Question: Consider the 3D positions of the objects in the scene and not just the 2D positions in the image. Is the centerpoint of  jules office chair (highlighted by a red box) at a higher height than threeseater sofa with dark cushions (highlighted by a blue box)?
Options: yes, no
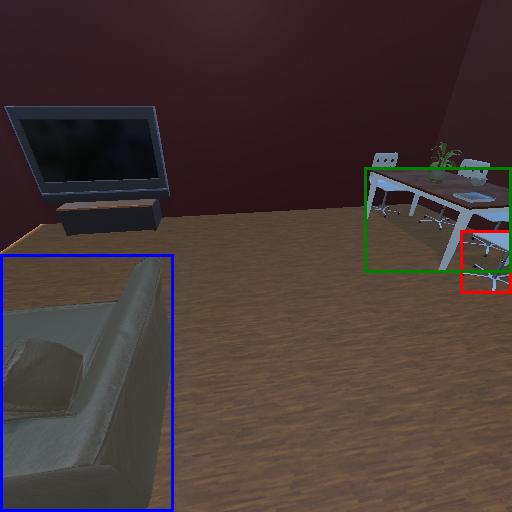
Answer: yes